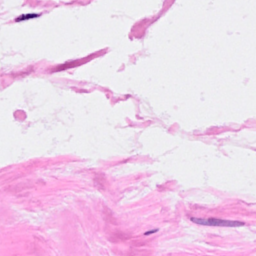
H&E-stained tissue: Breast